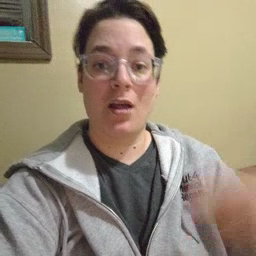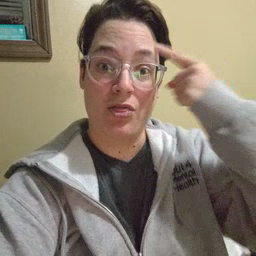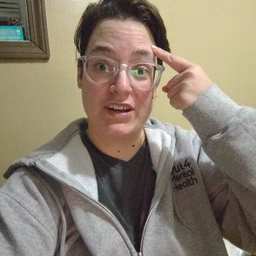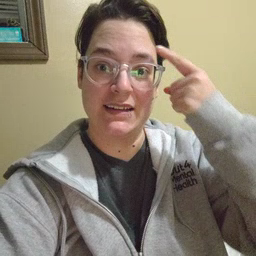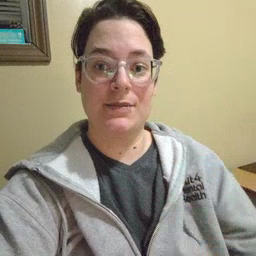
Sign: think